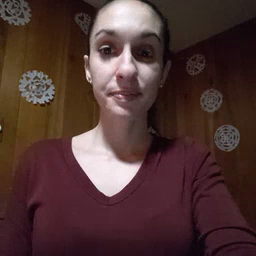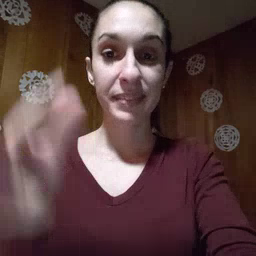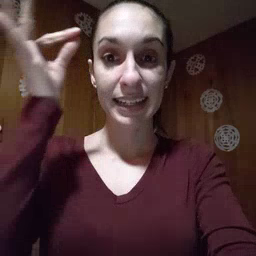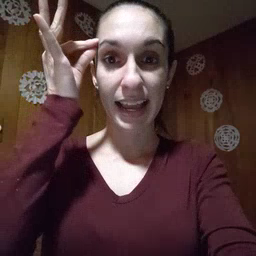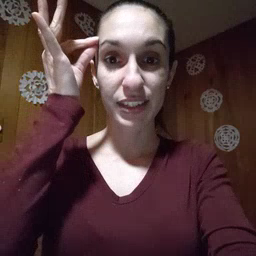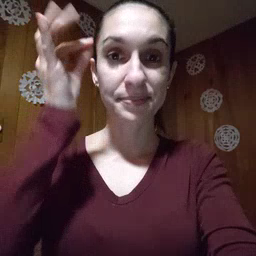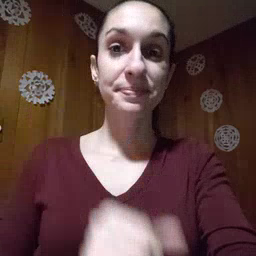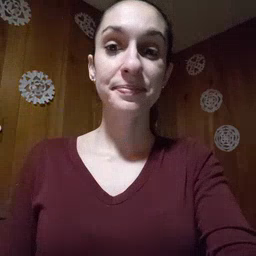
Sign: hair